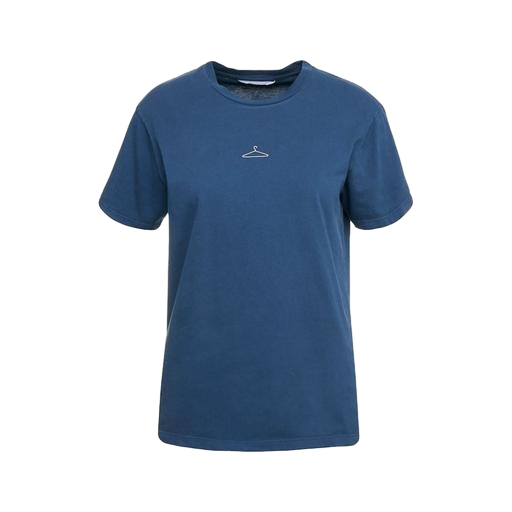
blue short-sleeve tee, blue t-shirt only macy, blue tee, white background